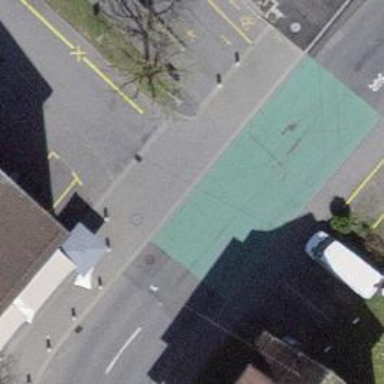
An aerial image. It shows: Marked footway crossing with surface markings.